Field crop: tomato
Growth stage: 1
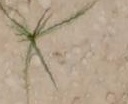
Species: cyperus